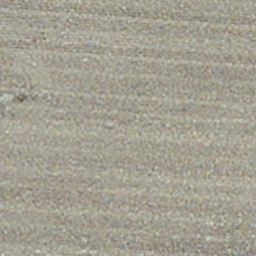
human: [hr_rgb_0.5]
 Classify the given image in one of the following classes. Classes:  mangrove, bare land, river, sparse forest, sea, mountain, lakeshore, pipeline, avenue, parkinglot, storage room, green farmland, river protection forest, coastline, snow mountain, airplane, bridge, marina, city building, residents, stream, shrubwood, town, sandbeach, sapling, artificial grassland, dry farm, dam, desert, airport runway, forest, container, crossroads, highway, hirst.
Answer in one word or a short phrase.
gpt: dry farm